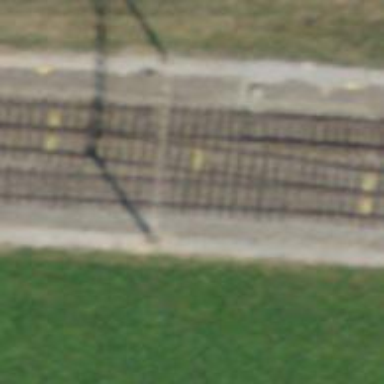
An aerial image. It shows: Rail siding with electrified tracks using contact line.